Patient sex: M
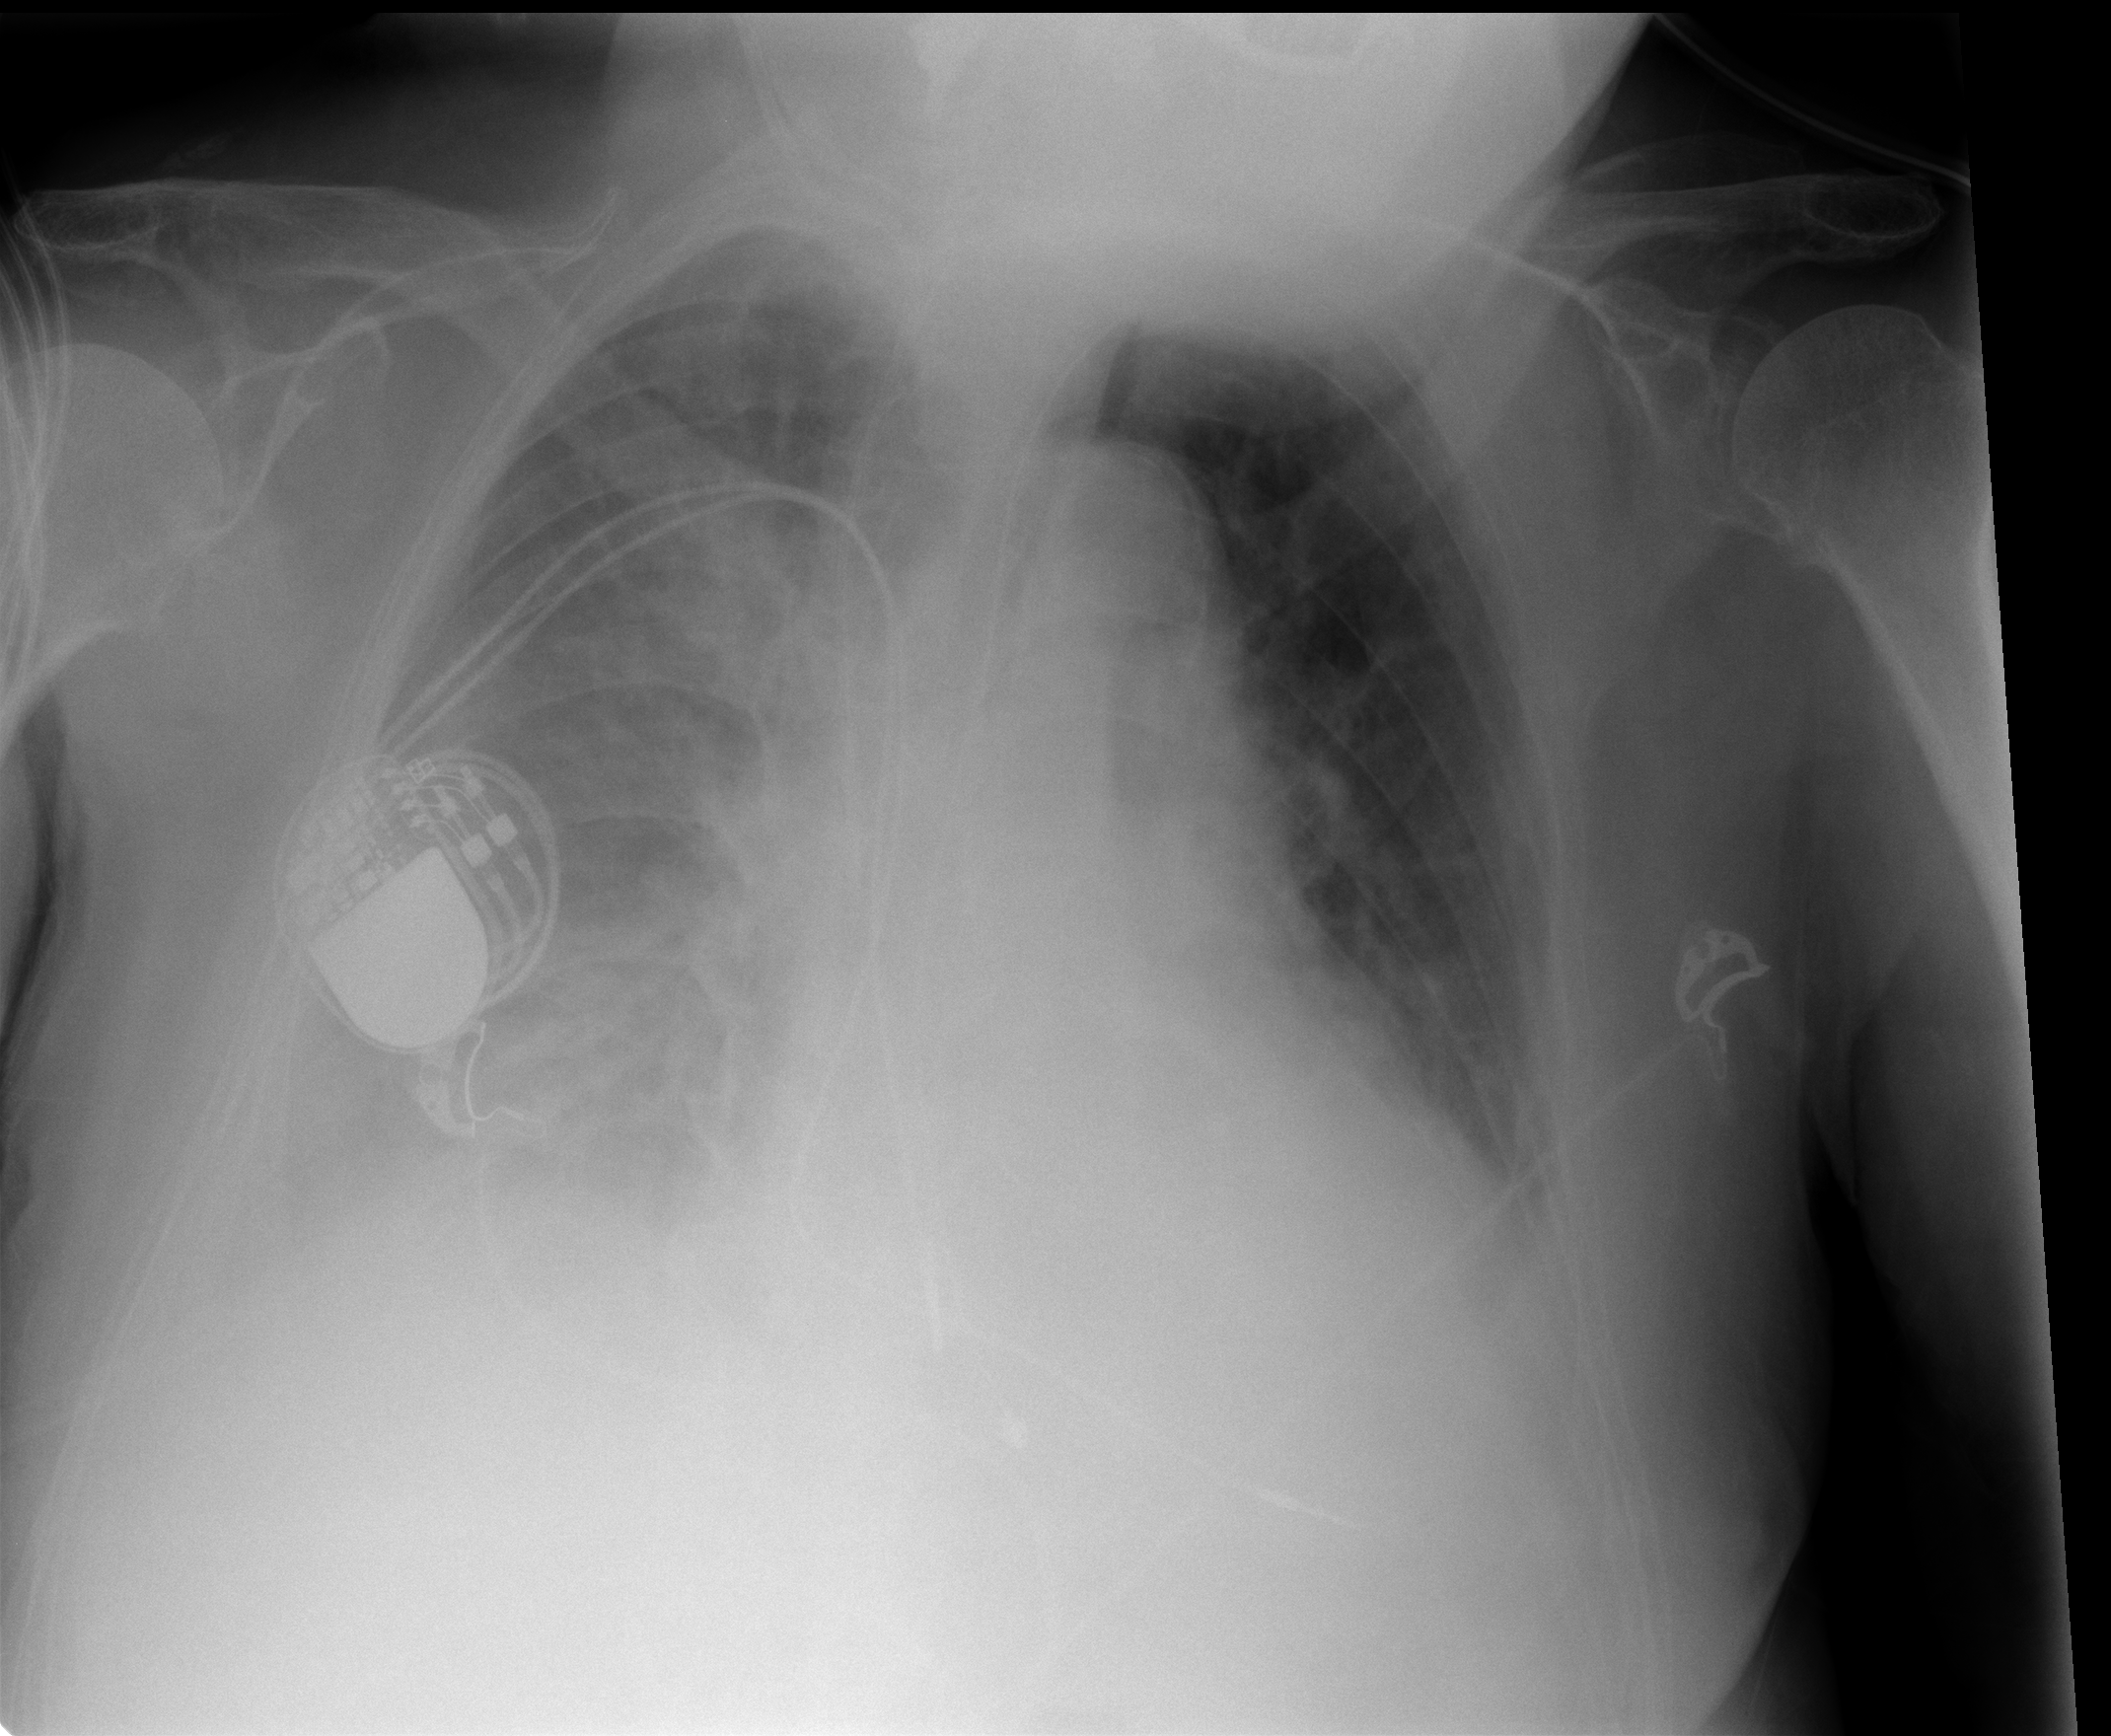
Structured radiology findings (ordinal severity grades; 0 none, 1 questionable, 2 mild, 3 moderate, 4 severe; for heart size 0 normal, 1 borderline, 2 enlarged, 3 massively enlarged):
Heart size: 2
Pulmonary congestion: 2
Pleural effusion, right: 3
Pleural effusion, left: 2
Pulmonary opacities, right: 0
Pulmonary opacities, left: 0
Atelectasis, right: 3
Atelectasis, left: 2